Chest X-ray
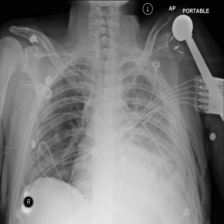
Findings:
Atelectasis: positive
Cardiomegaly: negative
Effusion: positive
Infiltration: negative
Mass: negative
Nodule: positive
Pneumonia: negative
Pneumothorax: positive
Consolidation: positive
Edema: negative
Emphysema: positive
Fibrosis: negative
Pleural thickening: negative
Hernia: negative